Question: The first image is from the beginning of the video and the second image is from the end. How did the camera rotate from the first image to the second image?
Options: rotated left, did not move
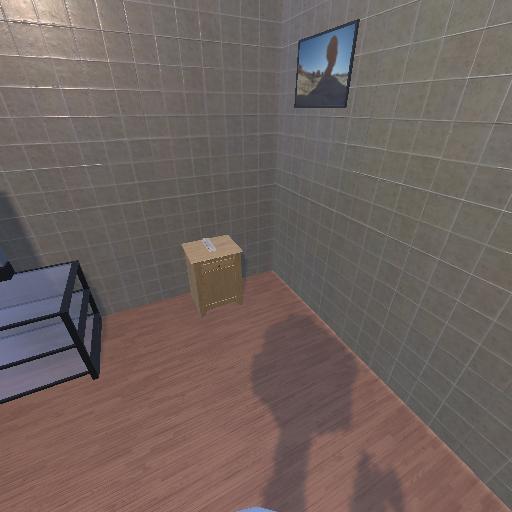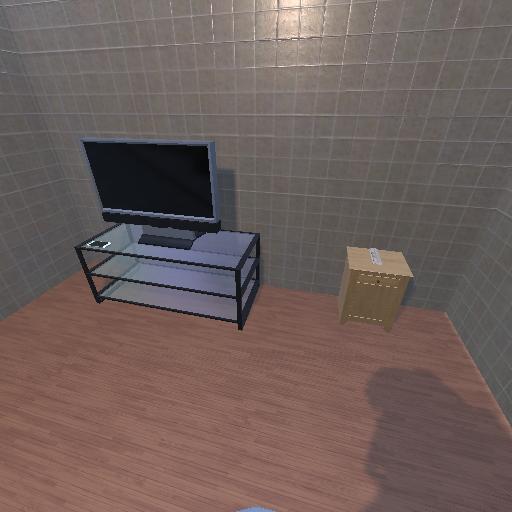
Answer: rotated left